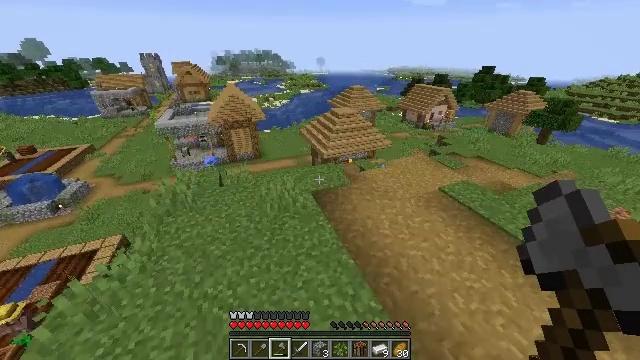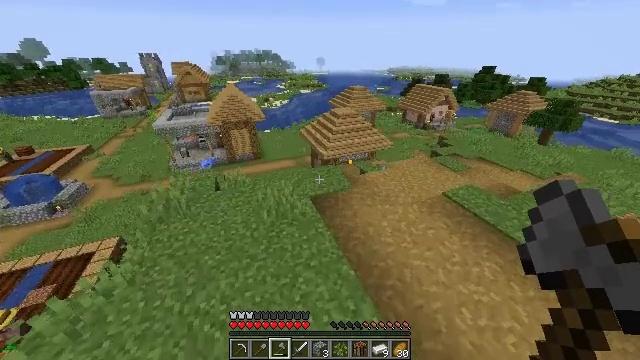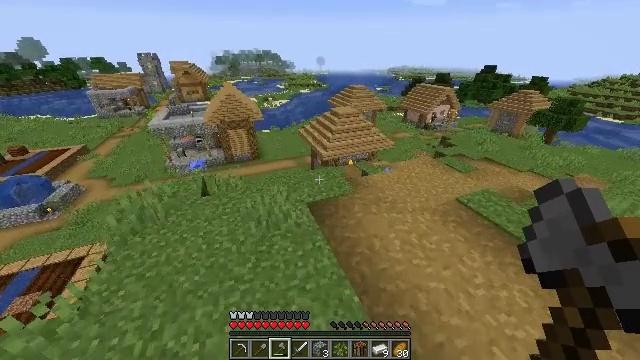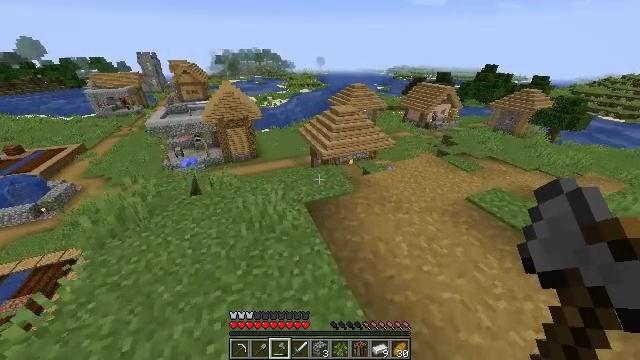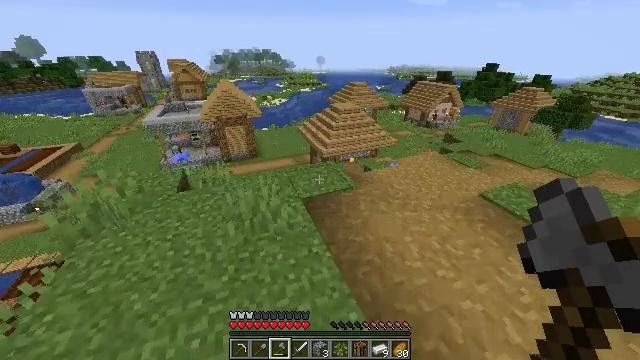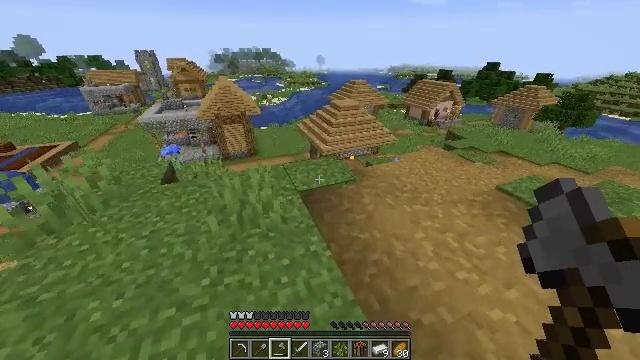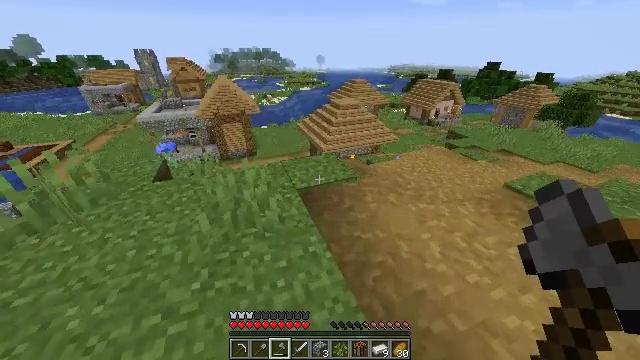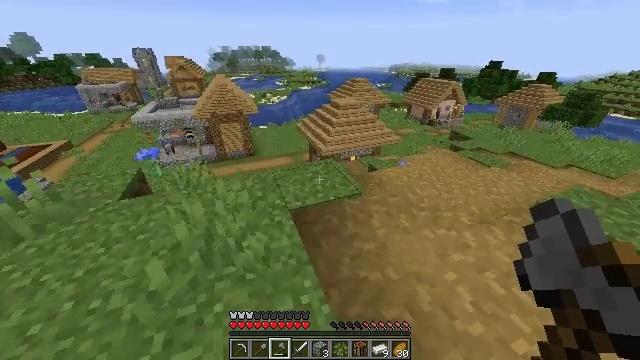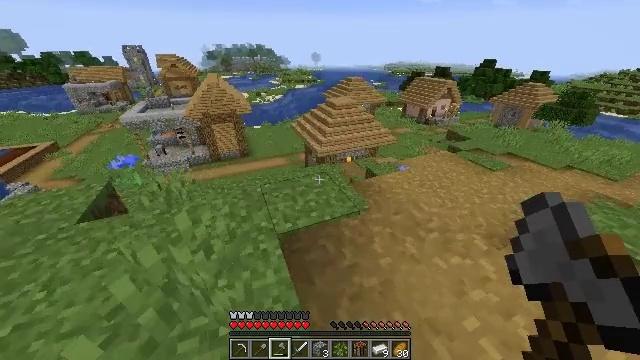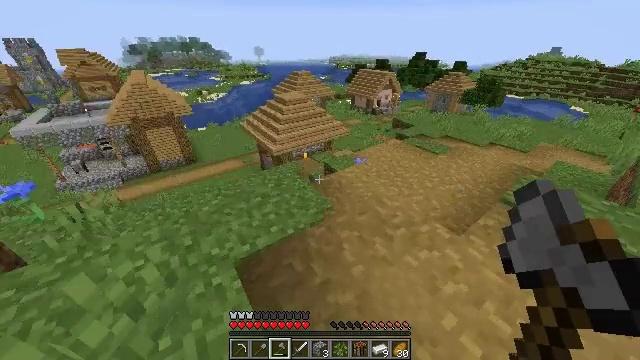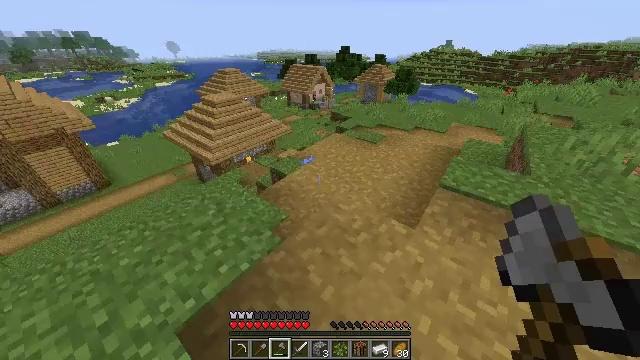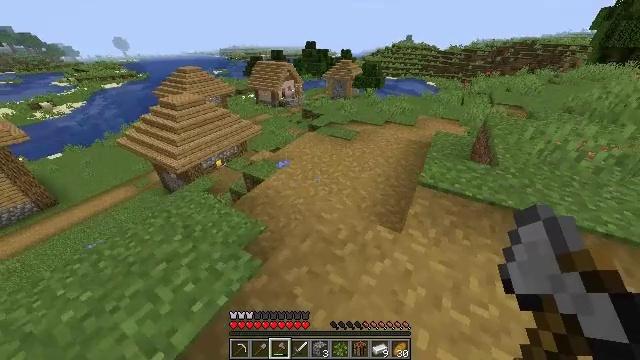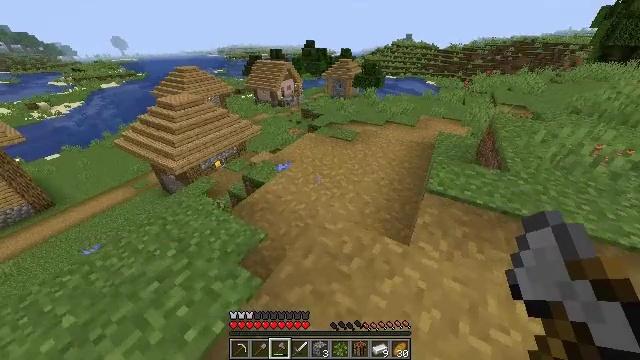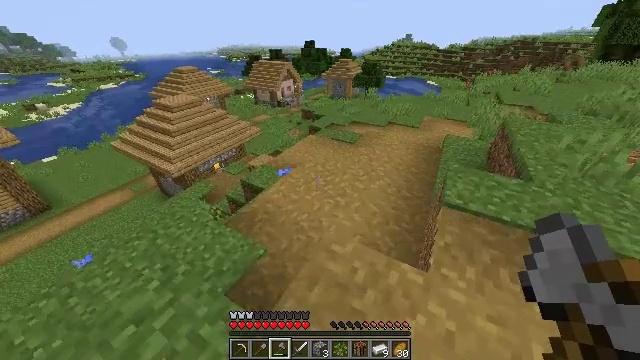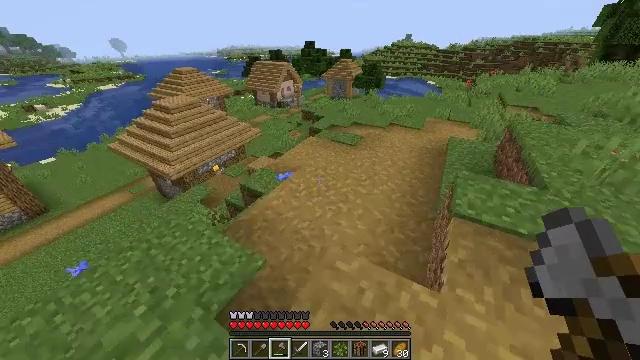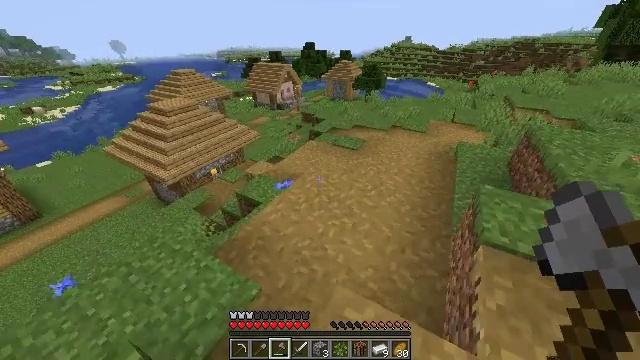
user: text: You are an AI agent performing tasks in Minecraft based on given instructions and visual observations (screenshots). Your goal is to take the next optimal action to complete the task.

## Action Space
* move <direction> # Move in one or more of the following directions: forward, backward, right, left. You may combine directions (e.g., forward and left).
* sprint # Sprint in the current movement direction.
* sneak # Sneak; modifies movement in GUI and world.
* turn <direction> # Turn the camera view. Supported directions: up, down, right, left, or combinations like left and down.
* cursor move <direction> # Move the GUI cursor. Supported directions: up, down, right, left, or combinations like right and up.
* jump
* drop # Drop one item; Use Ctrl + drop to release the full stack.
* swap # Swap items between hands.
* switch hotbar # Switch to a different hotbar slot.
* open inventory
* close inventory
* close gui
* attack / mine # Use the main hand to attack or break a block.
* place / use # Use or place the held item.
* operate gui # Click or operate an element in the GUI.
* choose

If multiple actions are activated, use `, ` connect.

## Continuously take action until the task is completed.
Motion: motion action
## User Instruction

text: Reclaim the oak fence gate by mining.
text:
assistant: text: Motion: move forward, sprint
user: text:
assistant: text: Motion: move forward, sprint
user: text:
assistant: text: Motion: move forward, sprint
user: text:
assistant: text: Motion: move forward, sprint
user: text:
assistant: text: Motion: move forward, sprint
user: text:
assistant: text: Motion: move forward, sprint
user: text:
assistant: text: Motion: move forward, sprint
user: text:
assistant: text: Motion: move forward, sprint, turn right
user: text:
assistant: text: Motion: move forward, sprint, turn right and down
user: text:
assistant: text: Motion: move forward, sprint, turn right
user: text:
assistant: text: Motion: move forward, sprint, turn right
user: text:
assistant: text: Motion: move forward, sprint
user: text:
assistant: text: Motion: move forward, sprint
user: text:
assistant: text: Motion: move forward, sprint
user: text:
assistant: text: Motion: move forward, sprint
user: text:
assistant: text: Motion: move forward, sprint
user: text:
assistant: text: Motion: move forward, sprint
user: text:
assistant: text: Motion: move forward, sprint
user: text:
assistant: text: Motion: move forward, sprint
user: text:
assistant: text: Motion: move forward, sprint
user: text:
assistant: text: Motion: move forward and move right, sprint
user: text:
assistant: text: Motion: move forward and move right, sprint
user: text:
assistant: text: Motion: move forward and move right, sprint
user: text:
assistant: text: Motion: move forward and move right, sprint
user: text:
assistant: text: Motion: move forward and move right, sprint
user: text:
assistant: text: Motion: move forward and move right, sprint
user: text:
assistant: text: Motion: move forward and move right, sprint
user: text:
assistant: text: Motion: move forward and move right, sprint
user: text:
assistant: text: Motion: move forward, sprint
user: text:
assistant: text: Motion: move forward, sprint